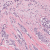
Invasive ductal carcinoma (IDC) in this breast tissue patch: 1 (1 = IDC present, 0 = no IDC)